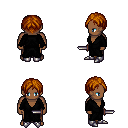
a pixel art fantasy rpg character, male body template, human, dark skin, gray robe, robe skirt, brunette parted hairstyle, metal boots, dagger, four views (front, back, left, right), 2x2 character sprite sheet, small pixel art, hard edges, no anti-aliasing